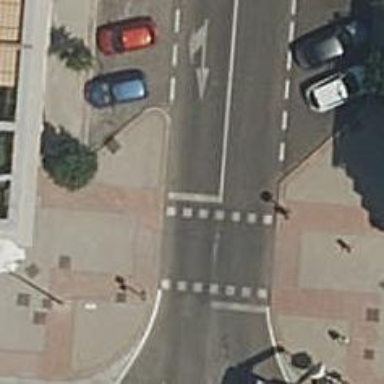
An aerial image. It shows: Crossing with traffic signals.